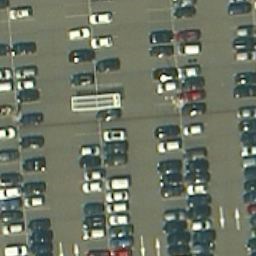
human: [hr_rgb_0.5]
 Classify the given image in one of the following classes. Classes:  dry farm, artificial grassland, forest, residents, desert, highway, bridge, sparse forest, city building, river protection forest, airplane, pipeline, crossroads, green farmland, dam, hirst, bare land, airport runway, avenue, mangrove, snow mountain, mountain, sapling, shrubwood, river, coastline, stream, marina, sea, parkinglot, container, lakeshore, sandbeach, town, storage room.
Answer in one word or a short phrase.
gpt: parkinglot